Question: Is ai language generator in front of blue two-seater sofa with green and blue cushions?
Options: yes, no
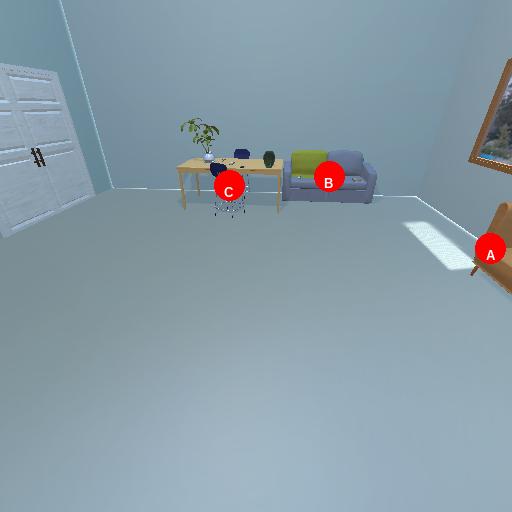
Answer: yes